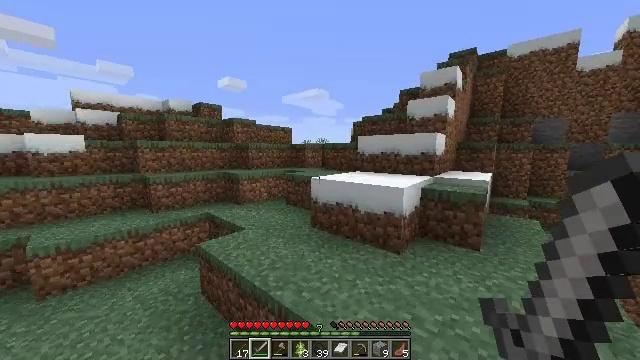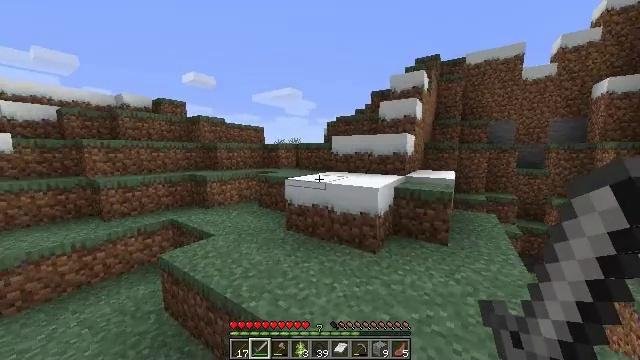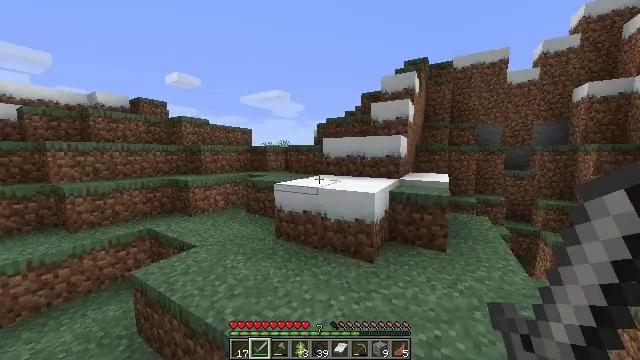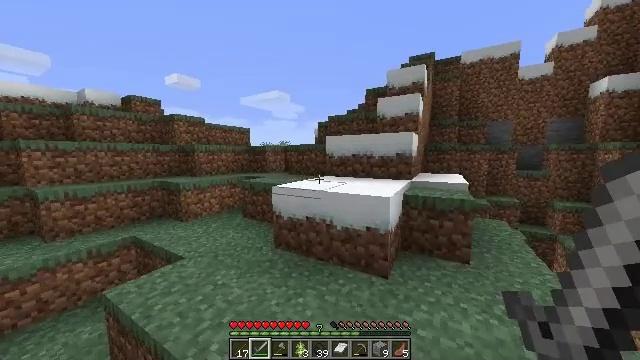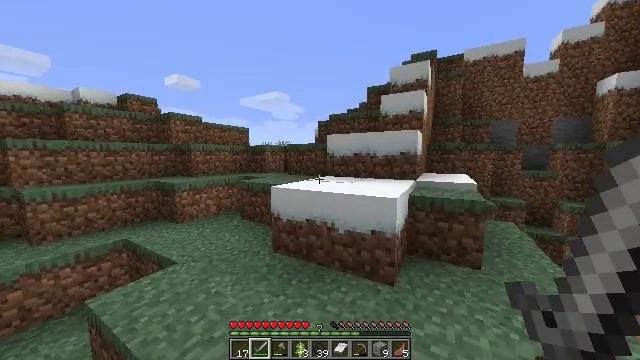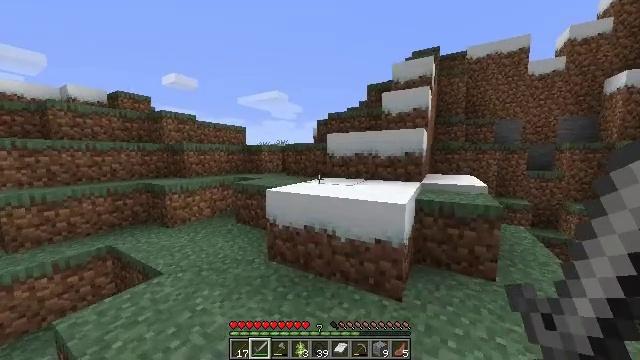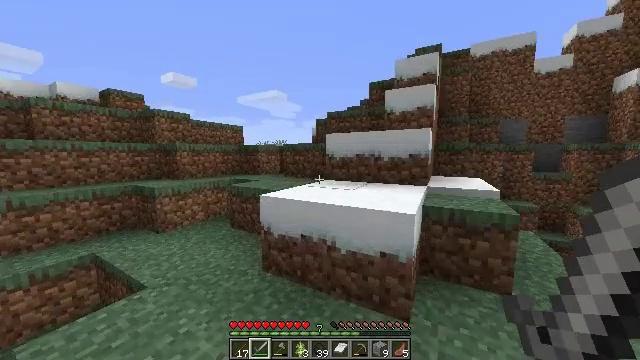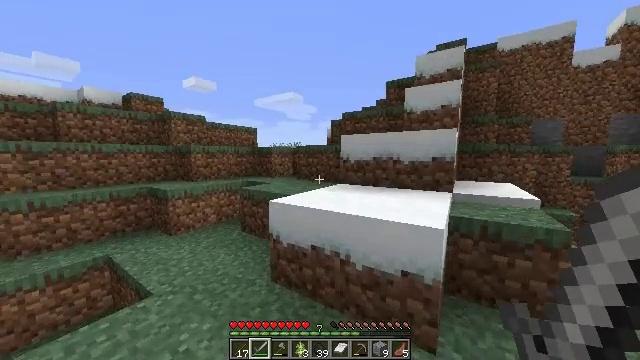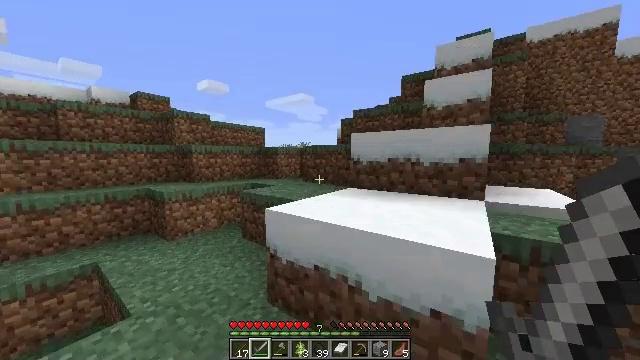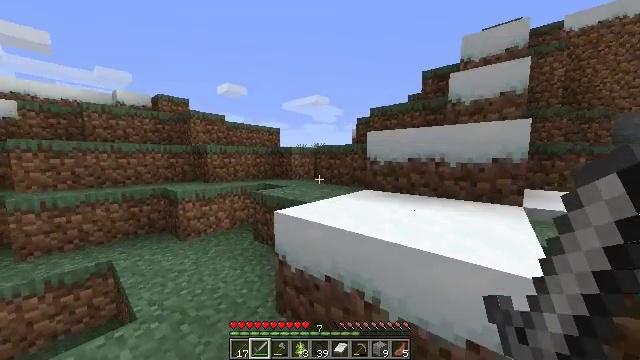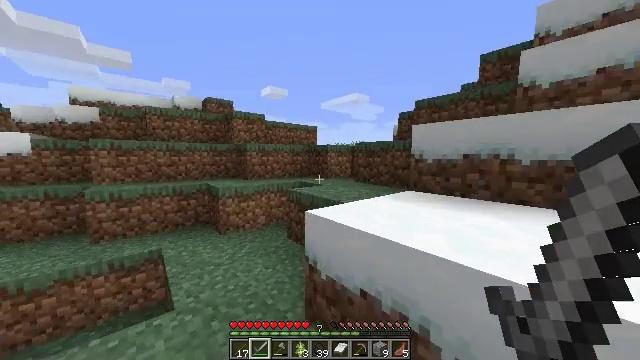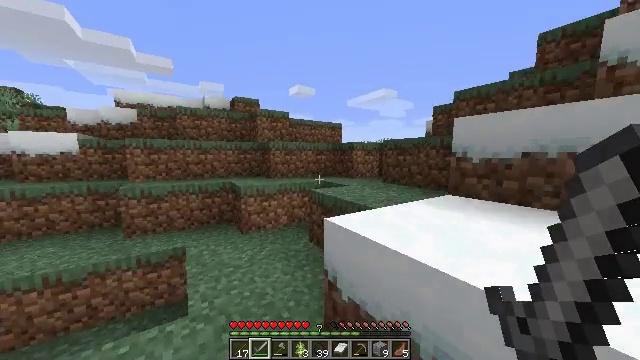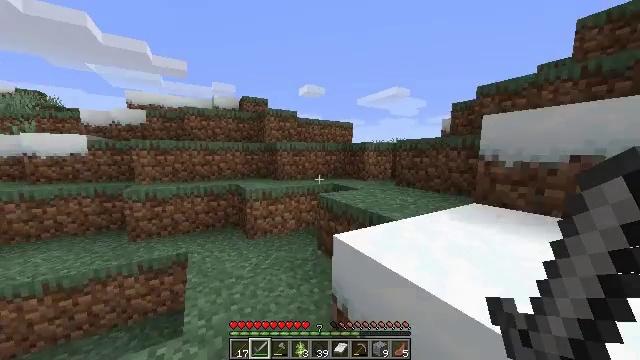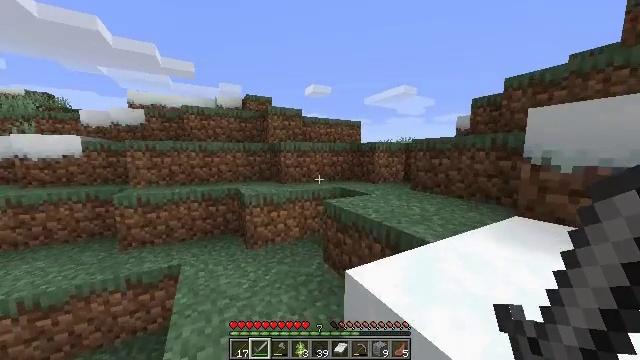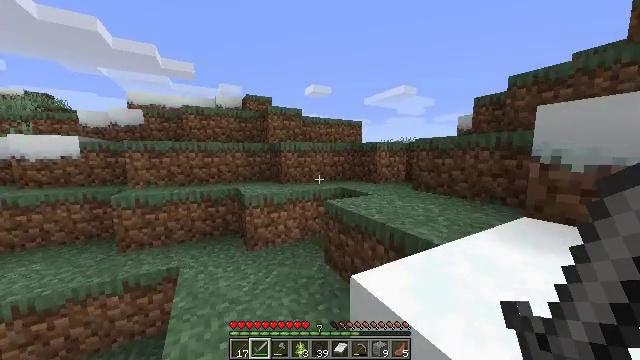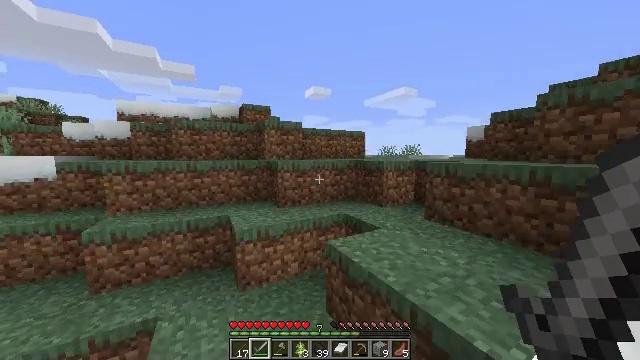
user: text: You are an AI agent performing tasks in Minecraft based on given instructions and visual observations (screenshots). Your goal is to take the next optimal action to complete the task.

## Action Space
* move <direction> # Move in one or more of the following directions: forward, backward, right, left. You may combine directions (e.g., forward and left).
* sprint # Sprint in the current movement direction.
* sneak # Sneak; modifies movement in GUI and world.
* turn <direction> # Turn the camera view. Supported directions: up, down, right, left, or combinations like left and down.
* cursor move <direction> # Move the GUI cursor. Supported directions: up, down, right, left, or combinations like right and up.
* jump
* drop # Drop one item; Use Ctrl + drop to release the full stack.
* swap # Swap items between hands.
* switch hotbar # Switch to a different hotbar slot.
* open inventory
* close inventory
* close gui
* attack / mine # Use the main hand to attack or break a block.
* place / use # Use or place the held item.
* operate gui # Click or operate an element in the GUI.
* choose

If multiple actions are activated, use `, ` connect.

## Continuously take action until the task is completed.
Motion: motion action
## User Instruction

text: Gather oak leaves by attacking.
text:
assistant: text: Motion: move forward, sprint, turn right
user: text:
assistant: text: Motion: move forward, sprint, turn right
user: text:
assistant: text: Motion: move forward, sprint
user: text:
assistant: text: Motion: move forward, sprint
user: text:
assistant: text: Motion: move forward, sprint
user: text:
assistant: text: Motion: move forward, sprint
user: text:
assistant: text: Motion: move forward, sprint, turn left
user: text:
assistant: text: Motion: move forward, sprint, turn left
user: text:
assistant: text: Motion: move forward, sprint, turn left
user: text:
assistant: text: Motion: move forward, sprint, turn left
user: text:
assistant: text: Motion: move forward, sprint, turn left
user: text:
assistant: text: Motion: move forward, sprint, turn left
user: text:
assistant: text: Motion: move forward, sprint, turn left
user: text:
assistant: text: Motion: move forward, sprint, jump
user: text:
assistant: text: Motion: move forward, sprint, jump
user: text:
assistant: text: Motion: move forward, sprint, jump
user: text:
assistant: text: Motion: move forward, sprint, jump
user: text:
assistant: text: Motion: move forward, sprint, turn right, jump
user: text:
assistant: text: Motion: move forward, sprint, jump
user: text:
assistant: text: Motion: move forward, sprint, jump
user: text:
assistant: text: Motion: move forward, sprint, jump
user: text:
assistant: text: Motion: move forward, sprint, turn right, jump
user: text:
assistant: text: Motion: move forward, sprint, turn right, jump
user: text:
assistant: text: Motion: move forward, sprint, turn right, jump
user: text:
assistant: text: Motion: move forward, sprint, turn right, jump
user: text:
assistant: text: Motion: move forward, sprint, turn right, jump
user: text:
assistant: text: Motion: move forward, sprint, turn right, jump
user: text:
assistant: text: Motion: move forward, sprint, turn right, jump
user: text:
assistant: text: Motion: move forward, sprint, turn right, jump
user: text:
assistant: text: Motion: move forward, sprint, turn right and up, jump